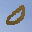
Label: 0